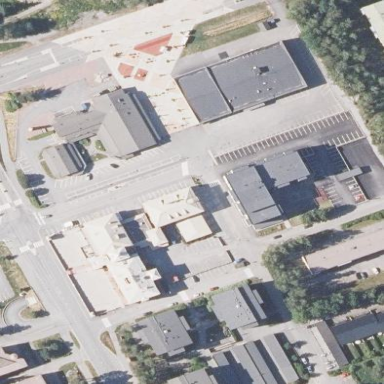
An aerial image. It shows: Hotel building.